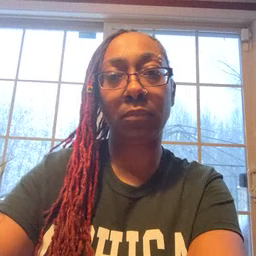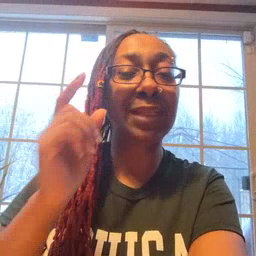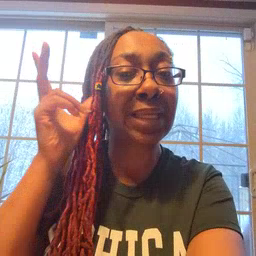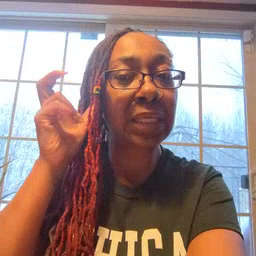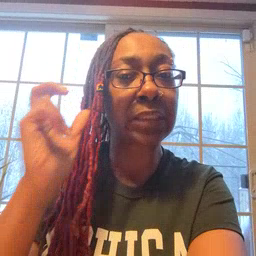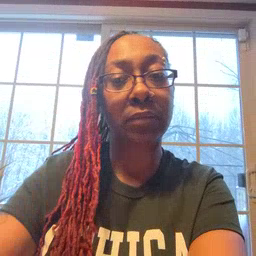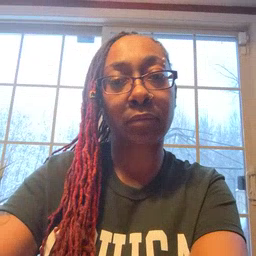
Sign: hear